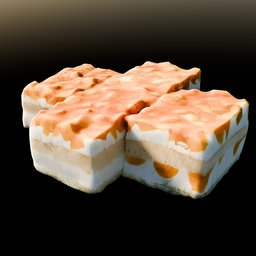
Label: decoration